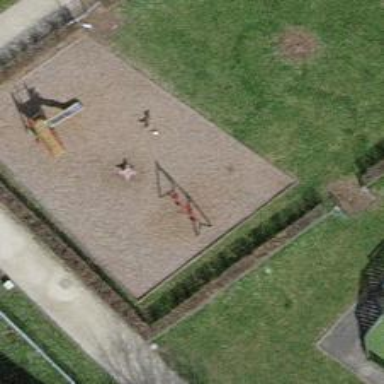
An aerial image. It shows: Playground area for leisure land.